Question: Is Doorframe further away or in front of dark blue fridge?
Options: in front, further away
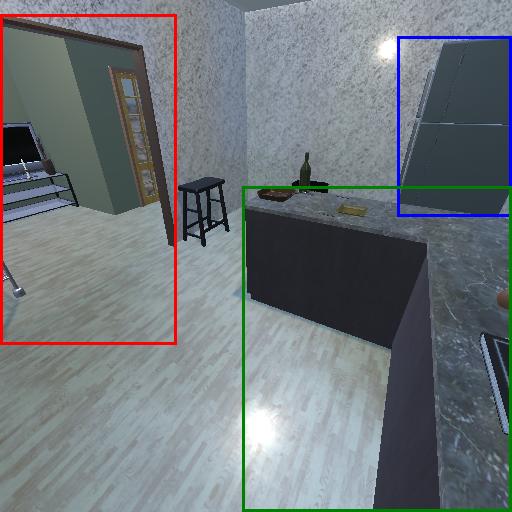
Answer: in front